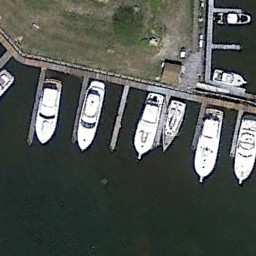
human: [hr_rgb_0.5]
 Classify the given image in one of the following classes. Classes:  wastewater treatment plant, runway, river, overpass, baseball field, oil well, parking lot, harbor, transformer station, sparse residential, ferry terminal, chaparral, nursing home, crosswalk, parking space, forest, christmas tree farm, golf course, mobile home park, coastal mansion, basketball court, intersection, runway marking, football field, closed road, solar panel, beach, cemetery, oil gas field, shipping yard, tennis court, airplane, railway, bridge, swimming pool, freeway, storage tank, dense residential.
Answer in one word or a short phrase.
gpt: ferry terminal